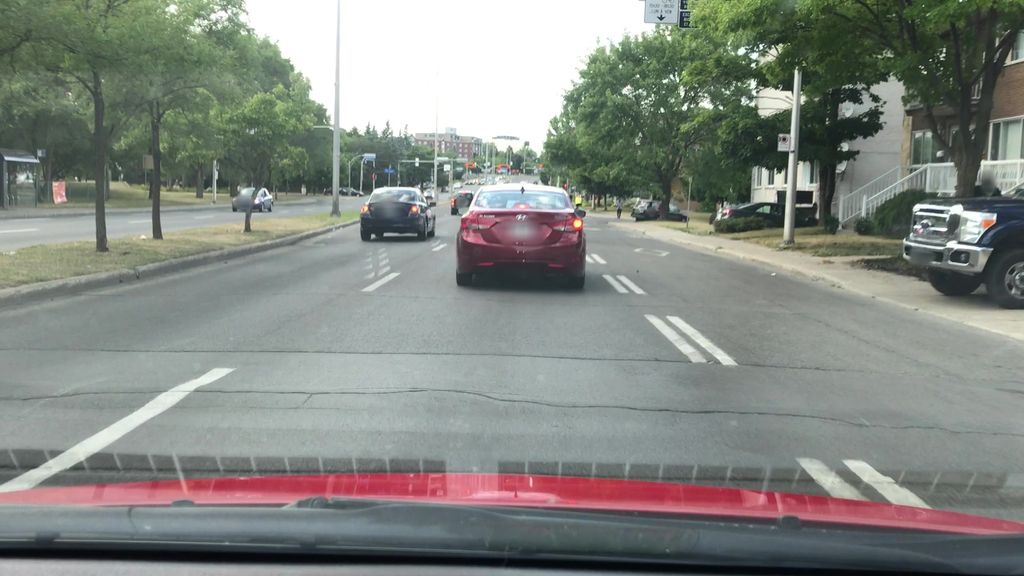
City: montreal